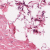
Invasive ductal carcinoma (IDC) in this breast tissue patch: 0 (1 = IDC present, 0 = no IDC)